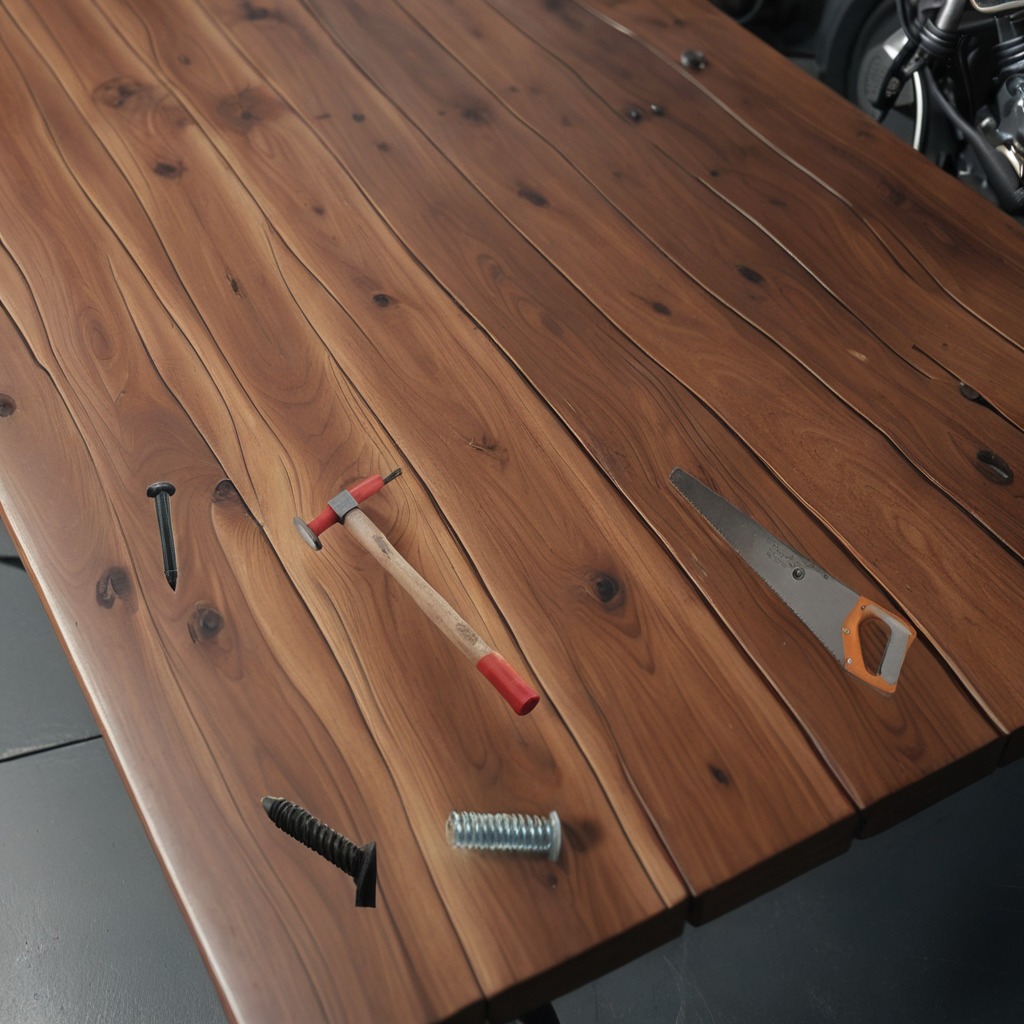
A hammer, an iron nail, a metal machine screw, a coiled metal spring, and a handheld metal saw are lying on the oil-spilled wooden table in a vintage motorcycle garage.